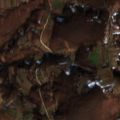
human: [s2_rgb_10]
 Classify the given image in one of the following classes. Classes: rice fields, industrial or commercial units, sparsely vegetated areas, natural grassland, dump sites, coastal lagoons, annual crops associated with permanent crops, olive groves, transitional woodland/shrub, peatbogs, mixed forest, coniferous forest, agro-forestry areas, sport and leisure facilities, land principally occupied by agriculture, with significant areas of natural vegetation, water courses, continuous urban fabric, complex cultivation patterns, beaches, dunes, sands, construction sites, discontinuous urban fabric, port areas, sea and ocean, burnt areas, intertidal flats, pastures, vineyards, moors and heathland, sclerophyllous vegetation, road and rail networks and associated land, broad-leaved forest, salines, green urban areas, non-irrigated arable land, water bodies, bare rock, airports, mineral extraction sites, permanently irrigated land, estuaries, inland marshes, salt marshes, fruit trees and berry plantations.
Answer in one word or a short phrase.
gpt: complex cultivation patterns, broad-leaved forest